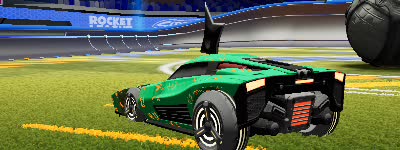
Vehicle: breakout